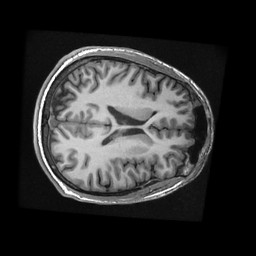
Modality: T1w
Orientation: axial
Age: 24
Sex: male
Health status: healthy
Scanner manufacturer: ge
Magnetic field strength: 3 T
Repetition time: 0.00842 s
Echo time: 0.00308 s